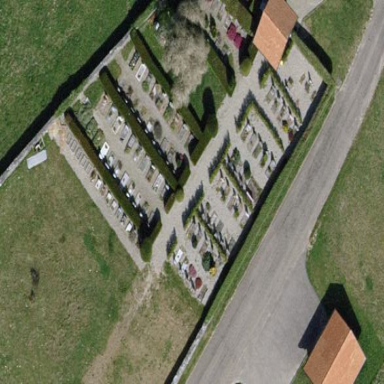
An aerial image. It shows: Cemetery.